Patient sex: M
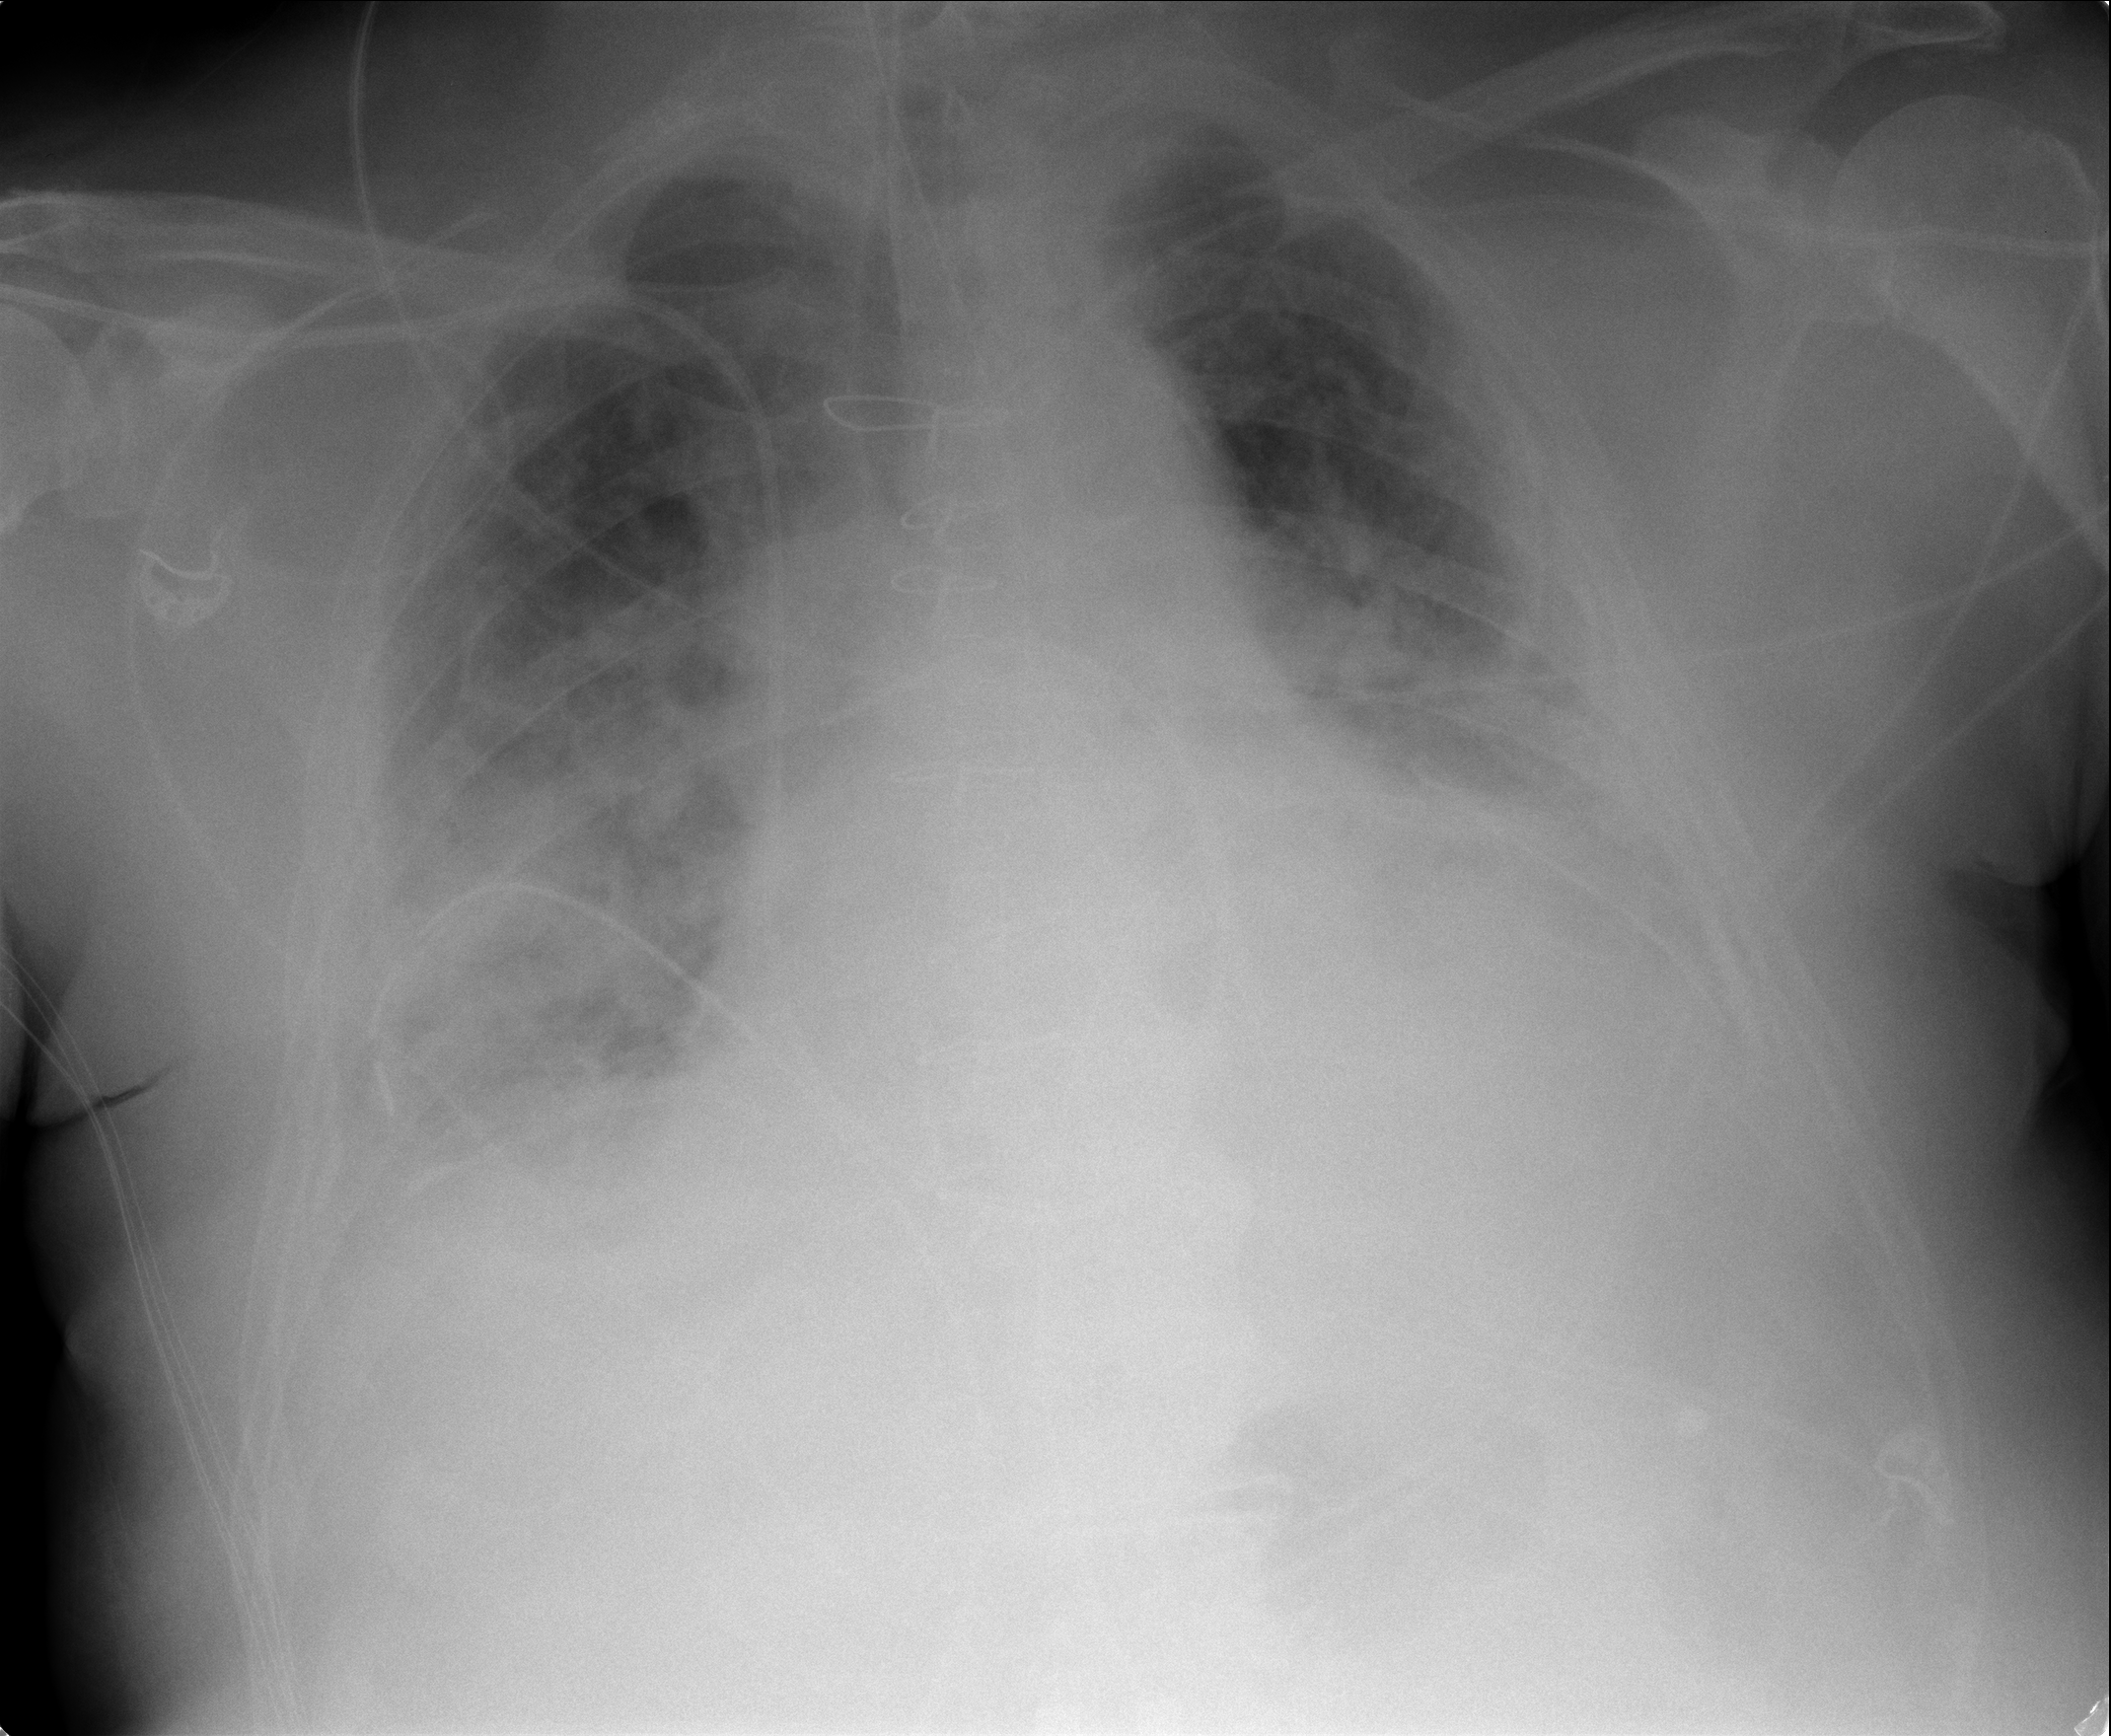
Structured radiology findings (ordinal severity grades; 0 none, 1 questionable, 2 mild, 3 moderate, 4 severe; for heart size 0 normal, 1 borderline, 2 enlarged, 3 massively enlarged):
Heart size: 2
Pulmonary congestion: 2
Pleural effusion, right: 2
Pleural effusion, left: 2
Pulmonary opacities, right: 2
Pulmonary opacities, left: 2
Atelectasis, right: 2
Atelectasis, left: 2